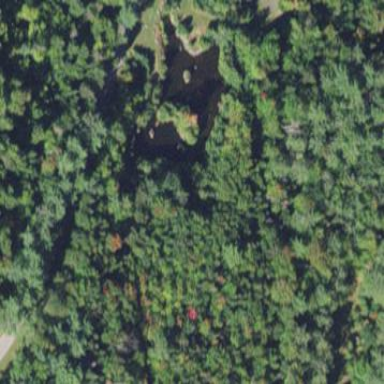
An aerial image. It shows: Pond surrounded by natural water.